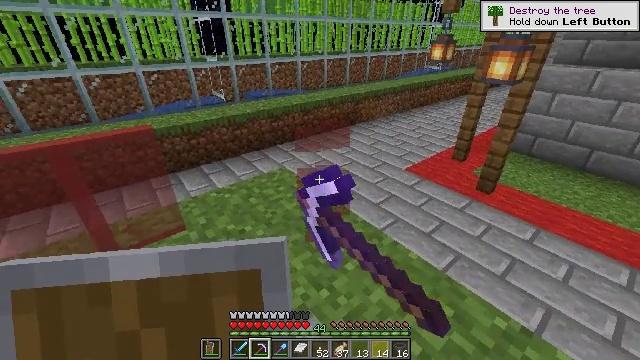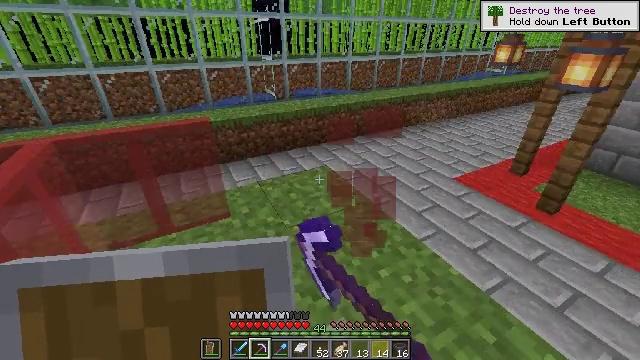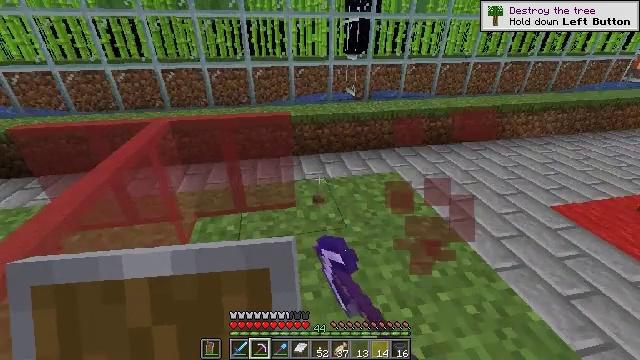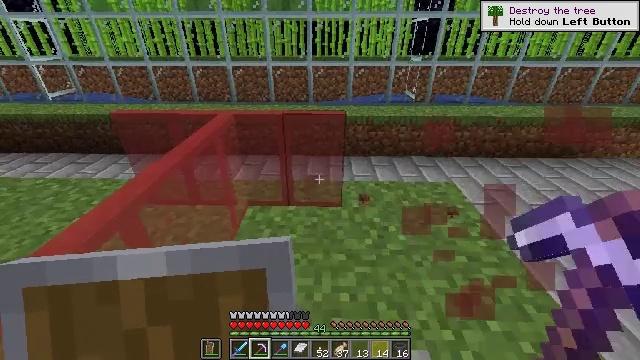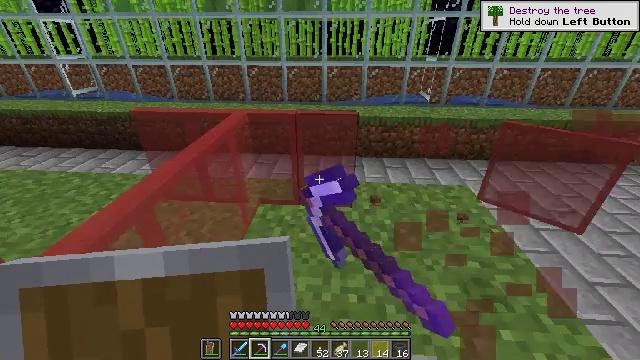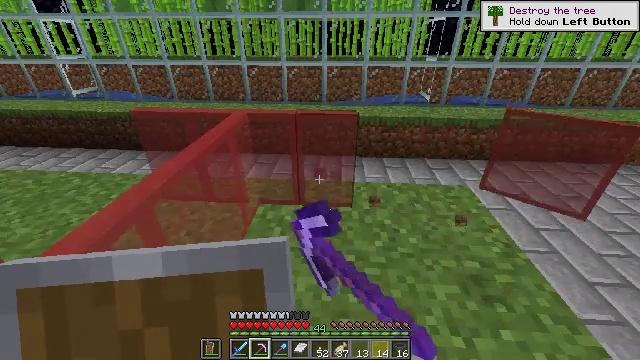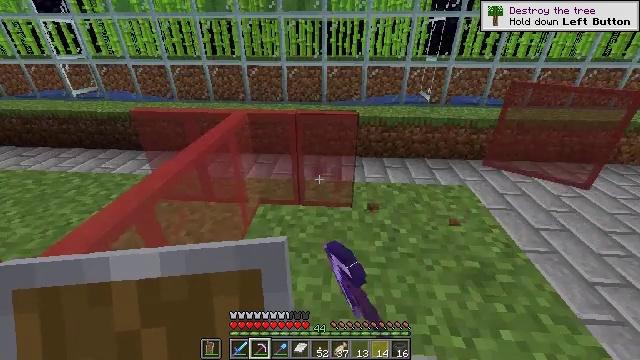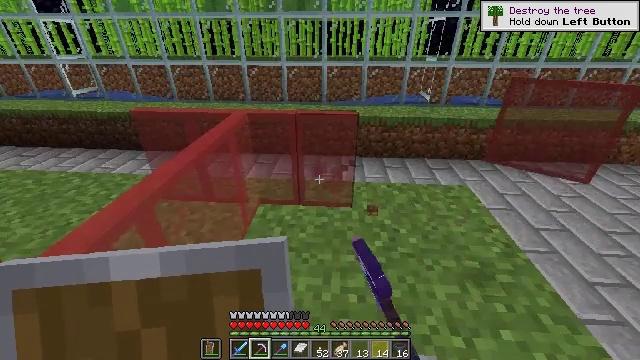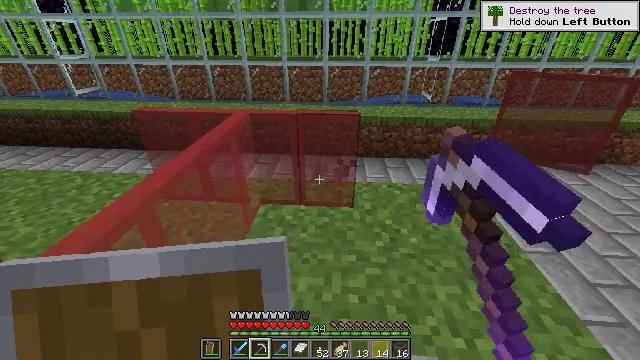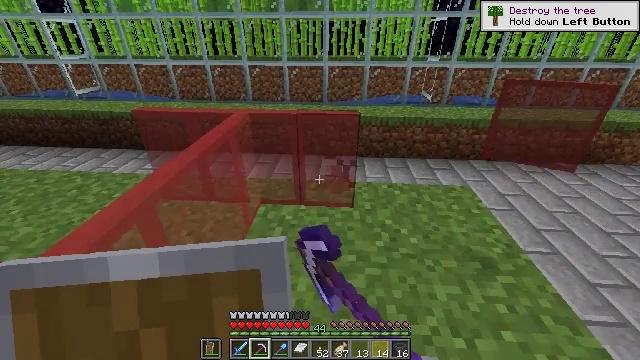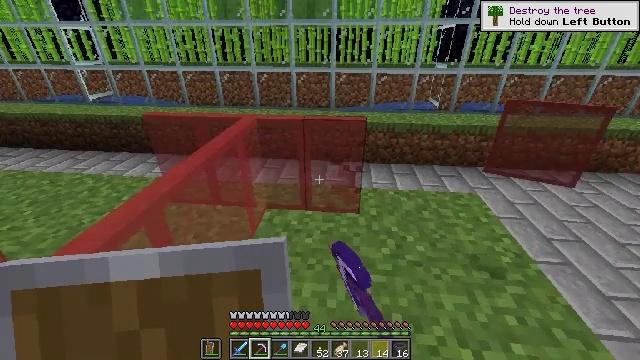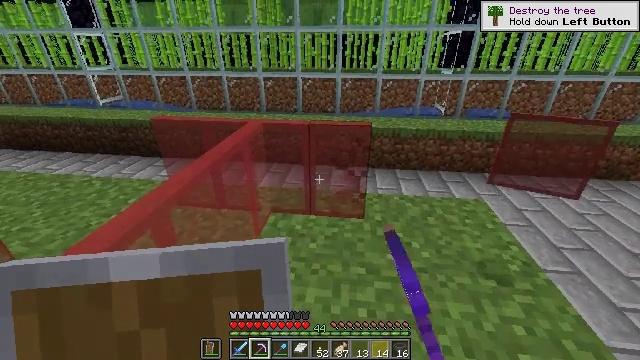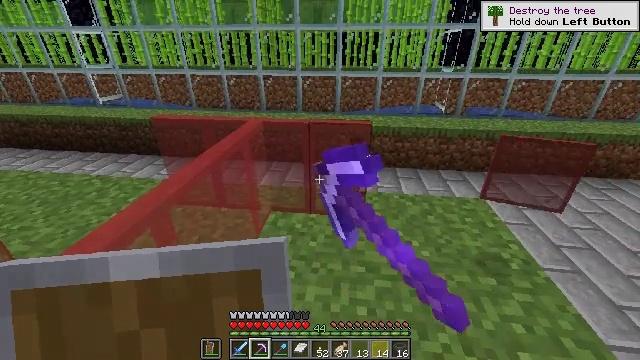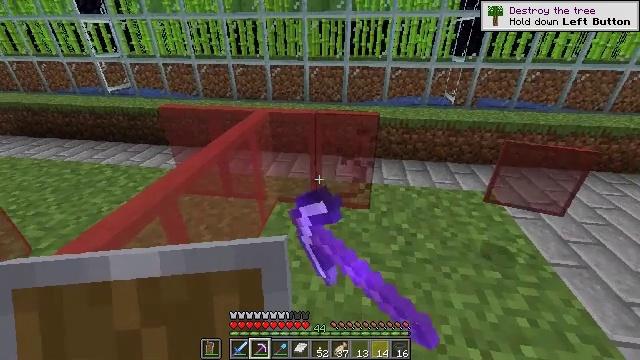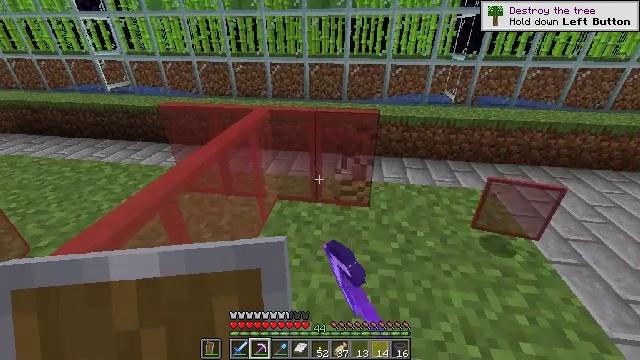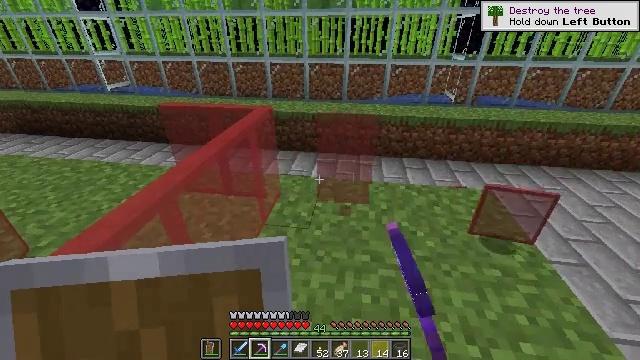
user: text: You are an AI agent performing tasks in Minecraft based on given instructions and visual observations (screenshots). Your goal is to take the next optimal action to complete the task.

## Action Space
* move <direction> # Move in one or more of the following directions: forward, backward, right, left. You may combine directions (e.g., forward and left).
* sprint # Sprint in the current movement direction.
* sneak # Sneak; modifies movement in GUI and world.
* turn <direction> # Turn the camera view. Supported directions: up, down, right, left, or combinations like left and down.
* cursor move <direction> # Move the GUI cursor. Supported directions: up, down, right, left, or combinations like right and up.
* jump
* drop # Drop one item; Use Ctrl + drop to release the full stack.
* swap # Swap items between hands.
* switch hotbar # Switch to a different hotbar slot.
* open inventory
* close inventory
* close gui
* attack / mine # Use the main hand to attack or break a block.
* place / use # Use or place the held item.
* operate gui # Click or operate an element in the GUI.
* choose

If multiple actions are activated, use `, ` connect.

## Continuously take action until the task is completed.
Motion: motion action
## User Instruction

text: Break the red stained glass pane.
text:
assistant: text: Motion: turn left, attack / mine
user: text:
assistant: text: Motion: turn left, attack / mine
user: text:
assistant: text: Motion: turn left, attack / mine
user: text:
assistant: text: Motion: turn left, attack / mine
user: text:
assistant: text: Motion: attack / mine
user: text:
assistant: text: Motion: attack / mine
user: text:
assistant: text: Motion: attack / mine
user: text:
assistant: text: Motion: attack / mine
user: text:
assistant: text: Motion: attack / mine
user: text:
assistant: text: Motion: turn left and up, attack / mine
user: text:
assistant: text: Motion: turn left and up, attack / mine
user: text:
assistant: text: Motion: attack / mine
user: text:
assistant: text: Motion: turn left and down, attack / mine
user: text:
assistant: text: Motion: attack / mine
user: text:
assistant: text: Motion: attack / mine
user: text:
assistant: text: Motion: attack / mine
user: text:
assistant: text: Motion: attack / mine
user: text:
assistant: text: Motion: attack / mine
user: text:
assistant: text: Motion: turn left, attack / mine
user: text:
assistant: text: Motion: turn left, attack / mine
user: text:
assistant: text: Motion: turn left and down, attack / mine
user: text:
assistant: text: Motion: turn left and down, attack / mine
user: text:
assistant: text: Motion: turn left and down, attack / mine
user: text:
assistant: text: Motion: turn left and down, attack / mine
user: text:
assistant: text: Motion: attack / mine
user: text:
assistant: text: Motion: attack / mine
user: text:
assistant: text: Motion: attack / mine
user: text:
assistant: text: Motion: attack / mine
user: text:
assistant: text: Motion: attack / mine
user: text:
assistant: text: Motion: attack / mine